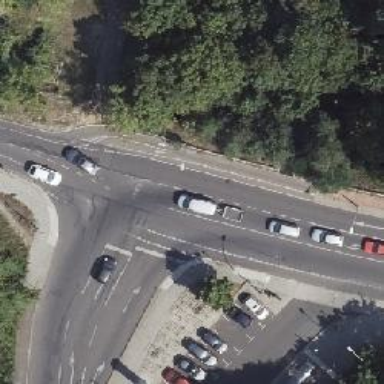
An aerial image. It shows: Tertiary road with asphalt surface and lane markings for cycle lanes on both sides.